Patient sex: M
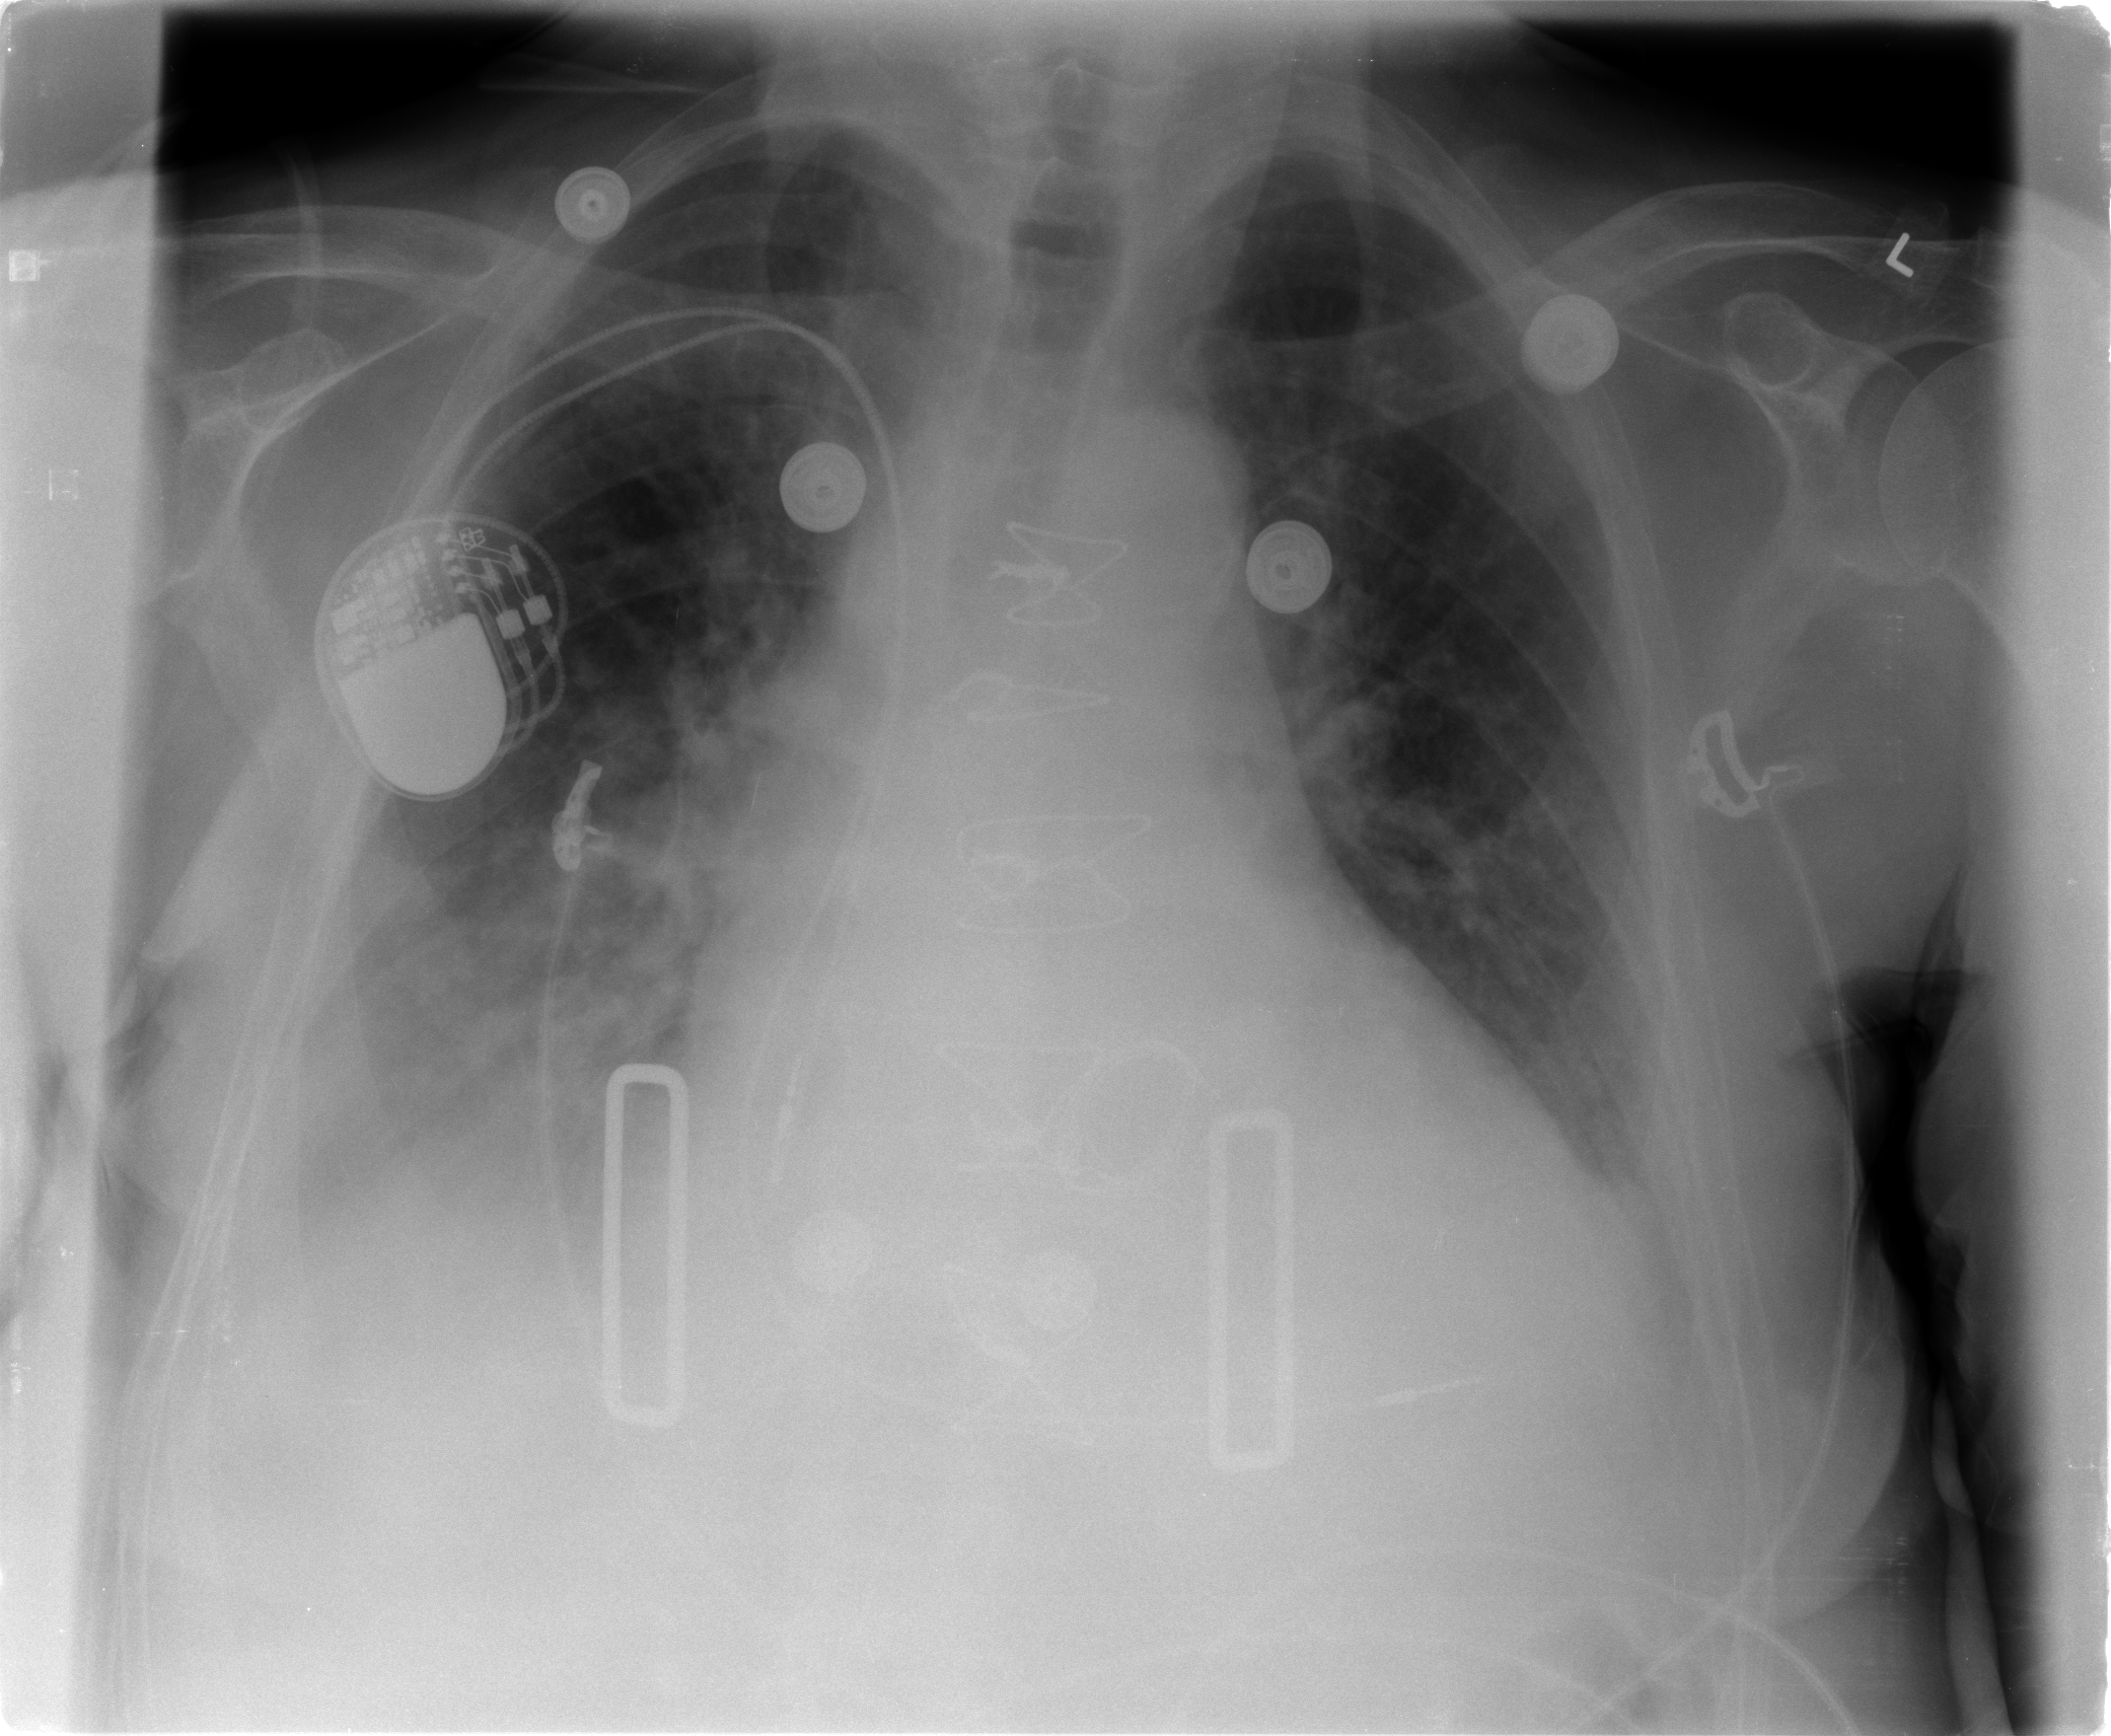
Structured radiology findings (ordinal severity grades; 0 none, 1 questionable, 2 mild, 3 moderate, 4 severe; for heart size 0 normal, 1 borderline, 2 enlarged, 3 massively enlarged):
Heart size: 2
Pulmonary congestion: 2
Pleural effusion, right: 2
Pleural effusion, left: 2
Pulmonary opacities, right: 1
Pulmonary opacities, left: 0
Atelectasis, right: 2
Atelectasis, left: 2